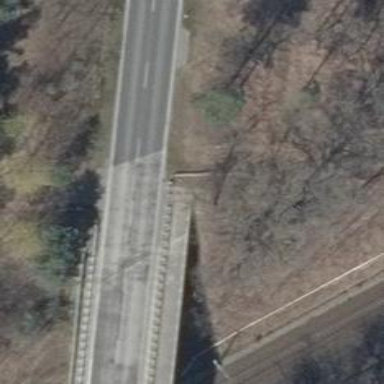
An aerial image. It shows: Secondary road on asphalt bridge.